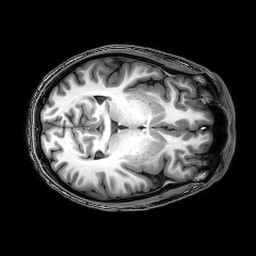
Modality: T1w
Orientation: axial
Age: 22
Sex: male
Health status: healthy
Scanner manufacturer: philips
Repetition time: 0.008206 s
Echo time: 0.00376 s